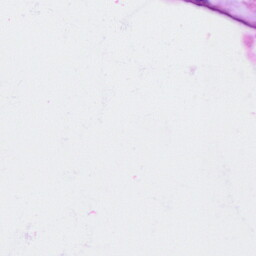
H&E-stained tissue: Ovarian